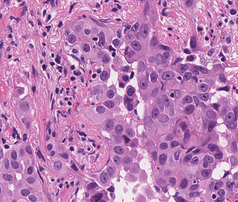
Tumor epithelial tissue: yes
Tumor-associated stroma tissue: yes
Normal tissue: no